Question: I am having a website where people can add posts and comments like any social media.
Everything is working great except auto update feature: what I want is to automatically update the page after every 20 seconds.
By updating the page I mean that it automatically shows the newly added posts and comments to the page.
I can do this by ajax load function like
'''
$('#divid').load("page.php #divid");
'''
But in this case there is a problem: when any user is typing something and if then the div is reloaded, the user text is lost; what if I am having is infinite scroll load function that causes the site to load the items again and again.
I think this is possible as many sites does this thing, similar like gmail shows us new emails without reloading the div.
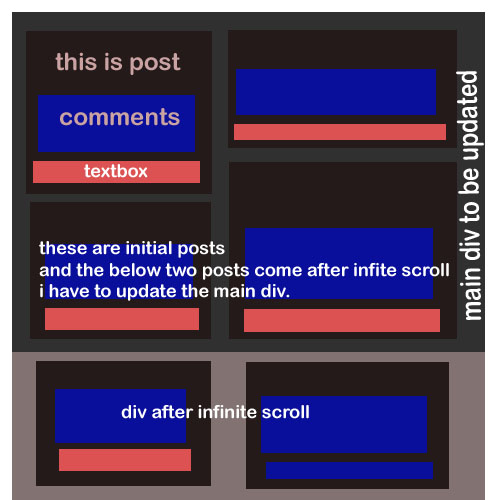
Answer: What you should do is prepend the new posts to the top of your page instead of reloading all content.
An example of the AJAX response should be like this:
'''
{
"posts": [
{
"id": "1234",
"title": "Post Title",
...
},
{
"id": "1235",
"title": "Post Title",
...
}
],
"comments": [
{
"id": "<PHONE>",
"post_id": "1112",
"content": "foo",
...
}
]
}
'''
The 'posts' array should be prepended to page. Each item of the 'comments' array should be appended to the corresponding post's section.